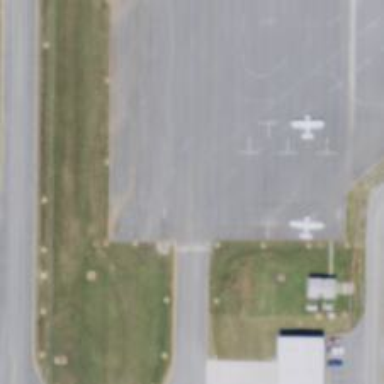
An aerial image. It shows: View of taxiway at the airport.